Question: I am creating a program in java that breaks down every assignment and every point and how it affects your GPA. Im making this for some friends and myself.
First off here is a link to the program so that you can see how it works. (there are still come bugs)
<URL>
Here is a visual representation of what im thinking.
You can add a profile, then add terms(semesters), then to the terms add courses, and to the courses add assignments.
I want to be able to get, for example, the credits from the profile, and use them to calculate values in the course(or assignments)
What is the best way to achieve this? Right now I have them as subclasses (assignments subclass of course, course subclass of term, term subclass of profile) But I am having difficulty transferring information from class to class. It is possible I am not using superclasses correctly I am fairly new at java, this is my first program outside of school classes.
any help would be greatly appreciated. Thank you.
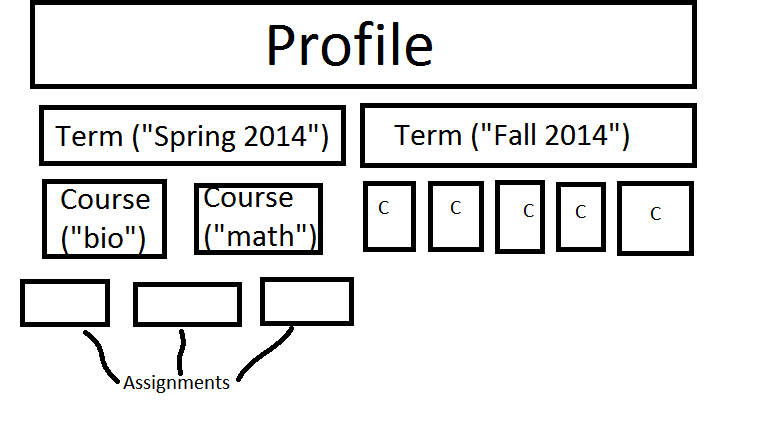
Answer: If I'm understanding what you're saying, I think you're confusing the <URL> relationships.
> A Term Has-a Course(s)A Course Has-a Assignment(s)
This means that 'Course' does not extend 'Term', but that 'Course' and 'Term' are independent classes. However, it may be that a 'Term' Is-a 'ArrayList' which Has-a 'Course'.
I don't see any particular need for hierarchy in your class structure.